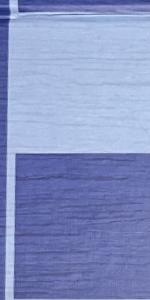
Label: Empty